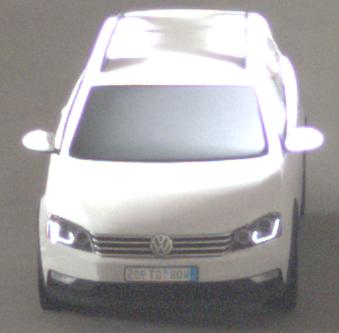
Make: VW
Model: Passat Alltrack 1.8 TSI
Detailed model: Passat (B7) Alltrack
Model produced from: 2012/03
Model produced until: 2013/06
Doors: 5
Color: white
Road condition: dry road
Daytime: midday
Contrast: medium contrast